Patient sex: F
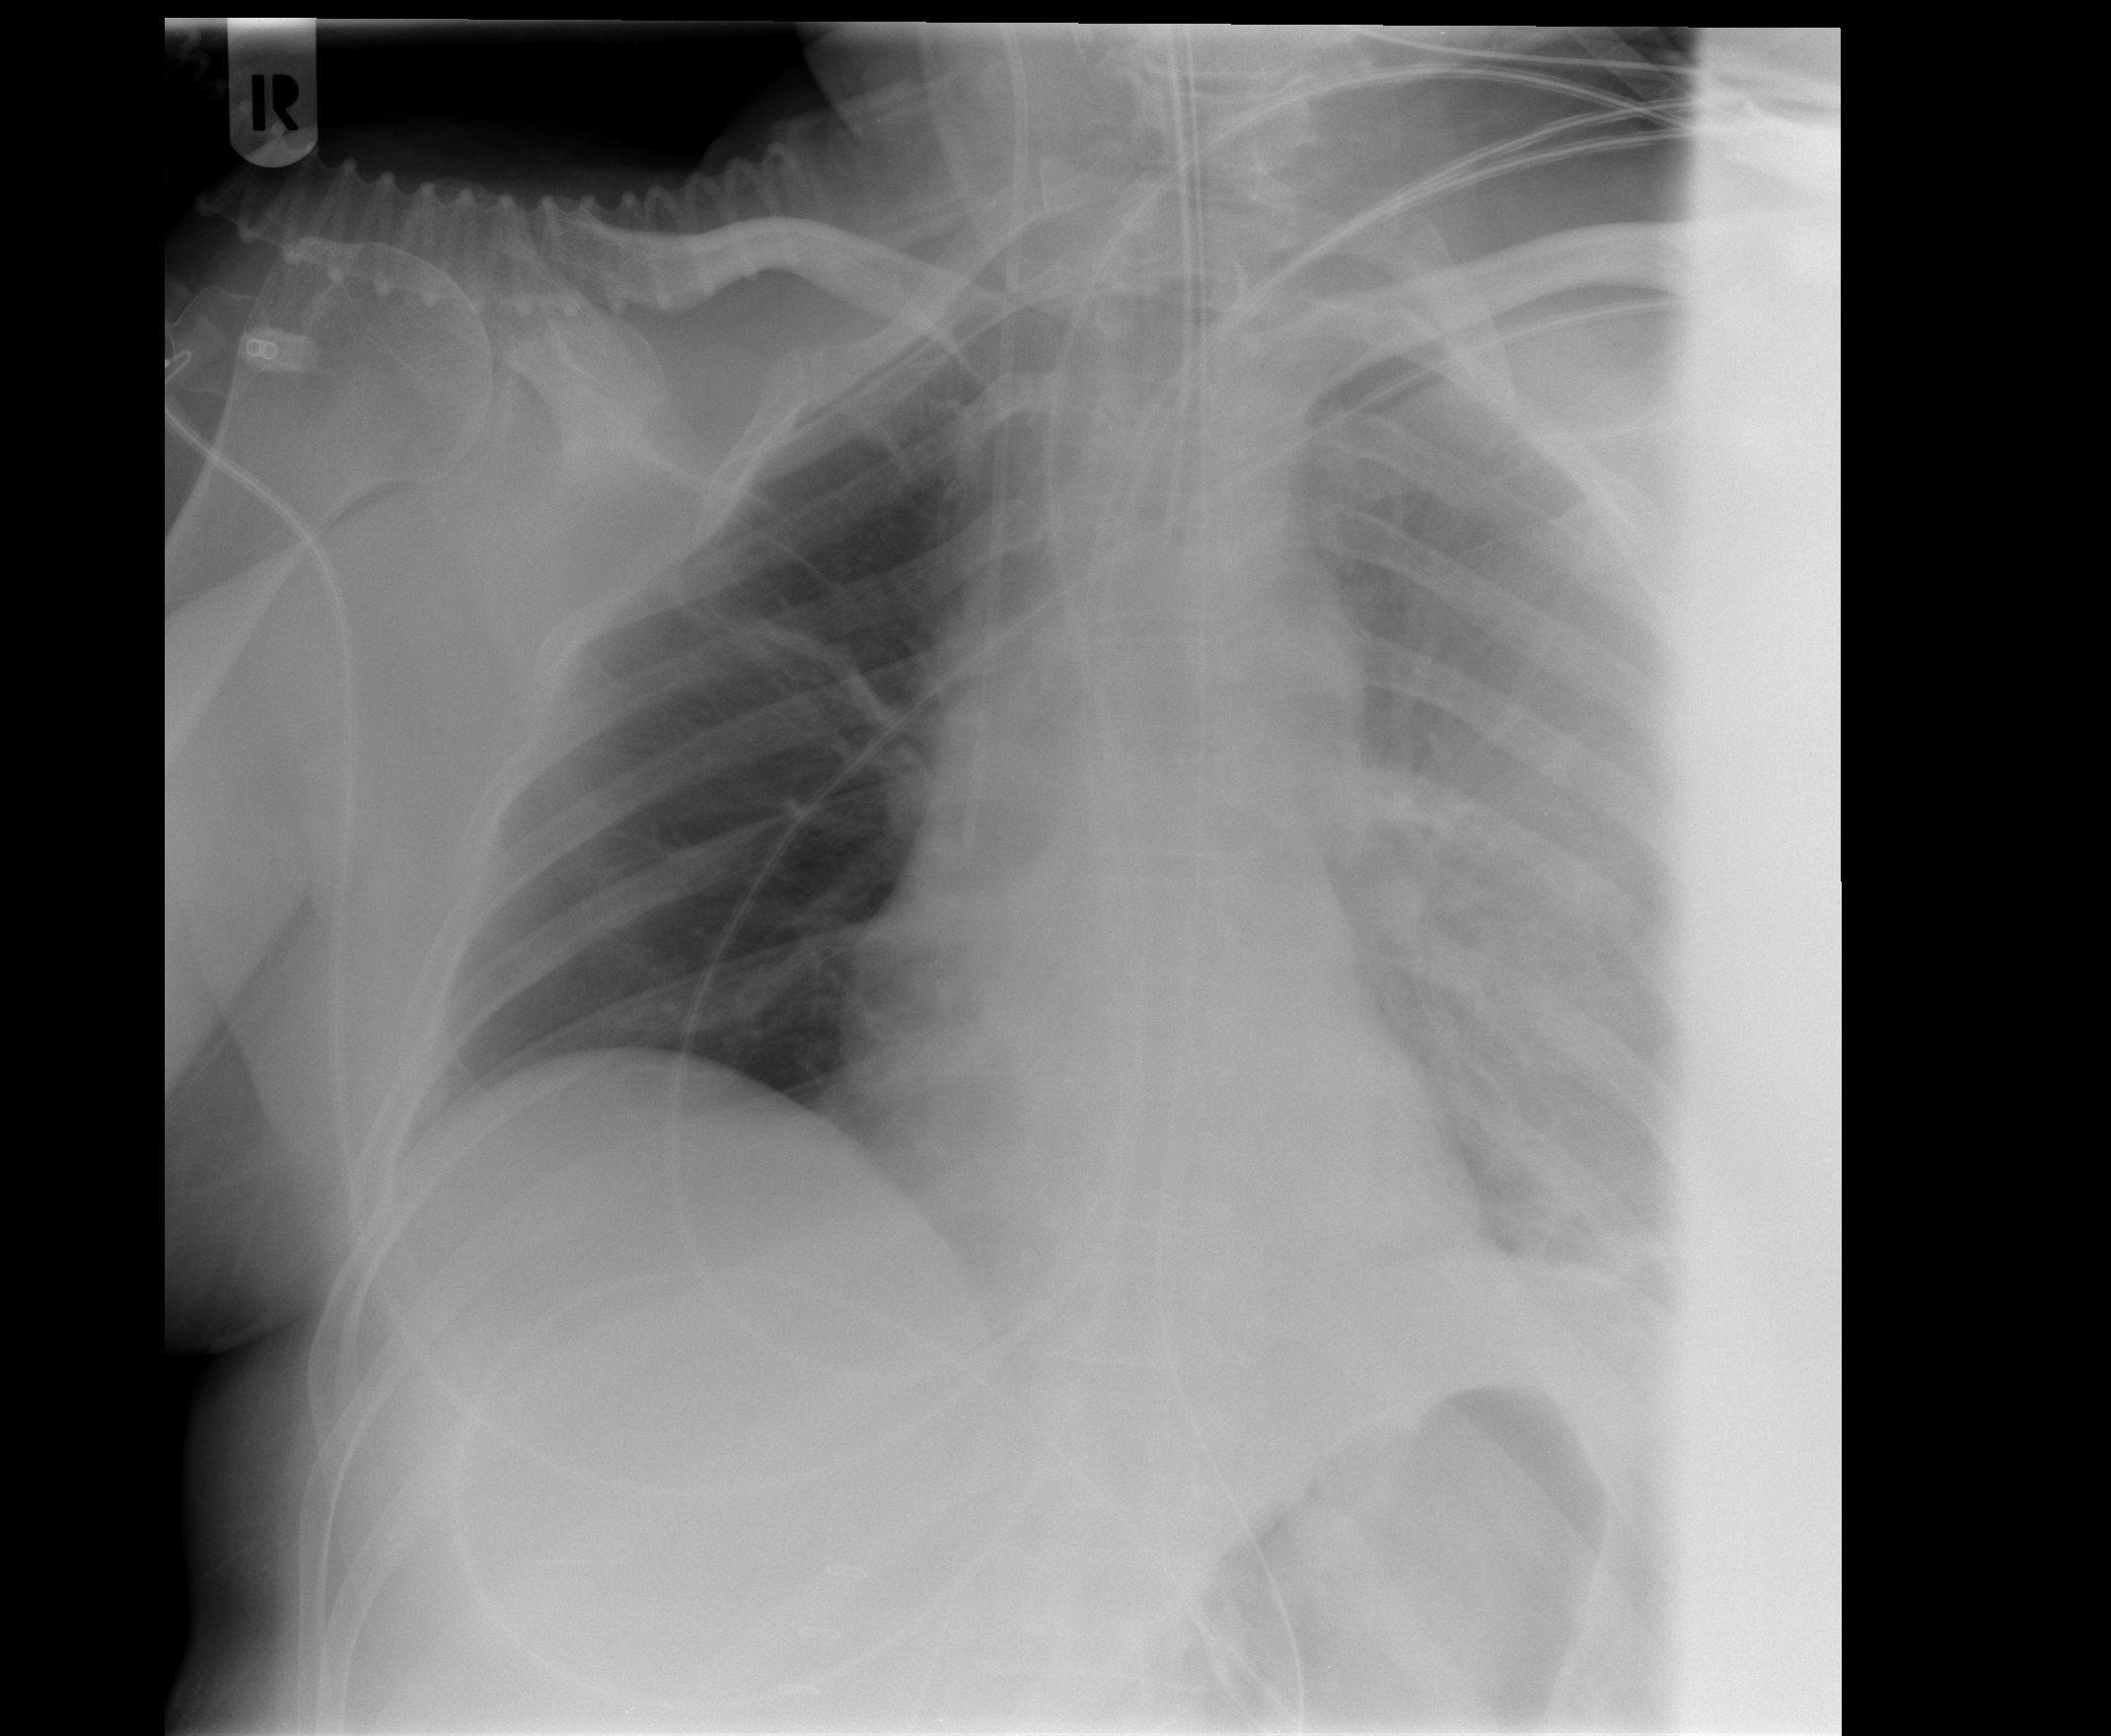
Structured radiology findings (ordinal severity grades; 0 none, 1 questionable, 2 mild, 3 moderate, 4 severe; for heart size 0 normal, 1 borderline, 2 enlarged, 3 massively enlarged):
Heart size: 0
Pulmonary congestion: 0
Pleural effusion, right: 0
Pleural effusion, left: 3
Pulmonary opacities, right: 0
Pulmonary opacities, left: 0
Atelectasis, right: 0
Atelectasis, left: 0